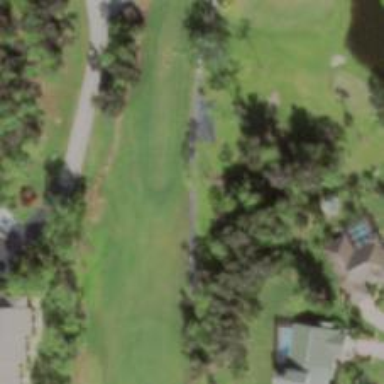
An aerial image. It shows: Footway that serves as golf path.